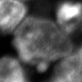
Tissue sample: ovarian
Magnification: 2.5x
Cell type: Fibroblasts
Senescence state: normal